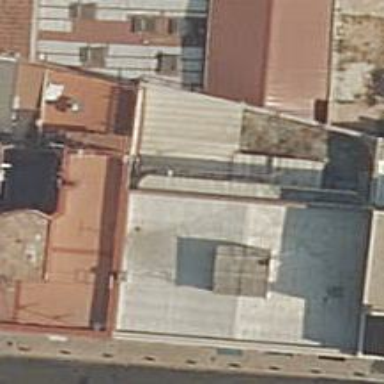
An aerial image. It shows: Part of building.